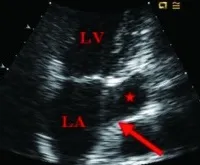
TTE showed left atrium with a linear, mobile, membrane-like structure (arrow) across left atrial appendage (asterisk) (A, B).
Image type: radiology (ultrasound)